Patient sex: M
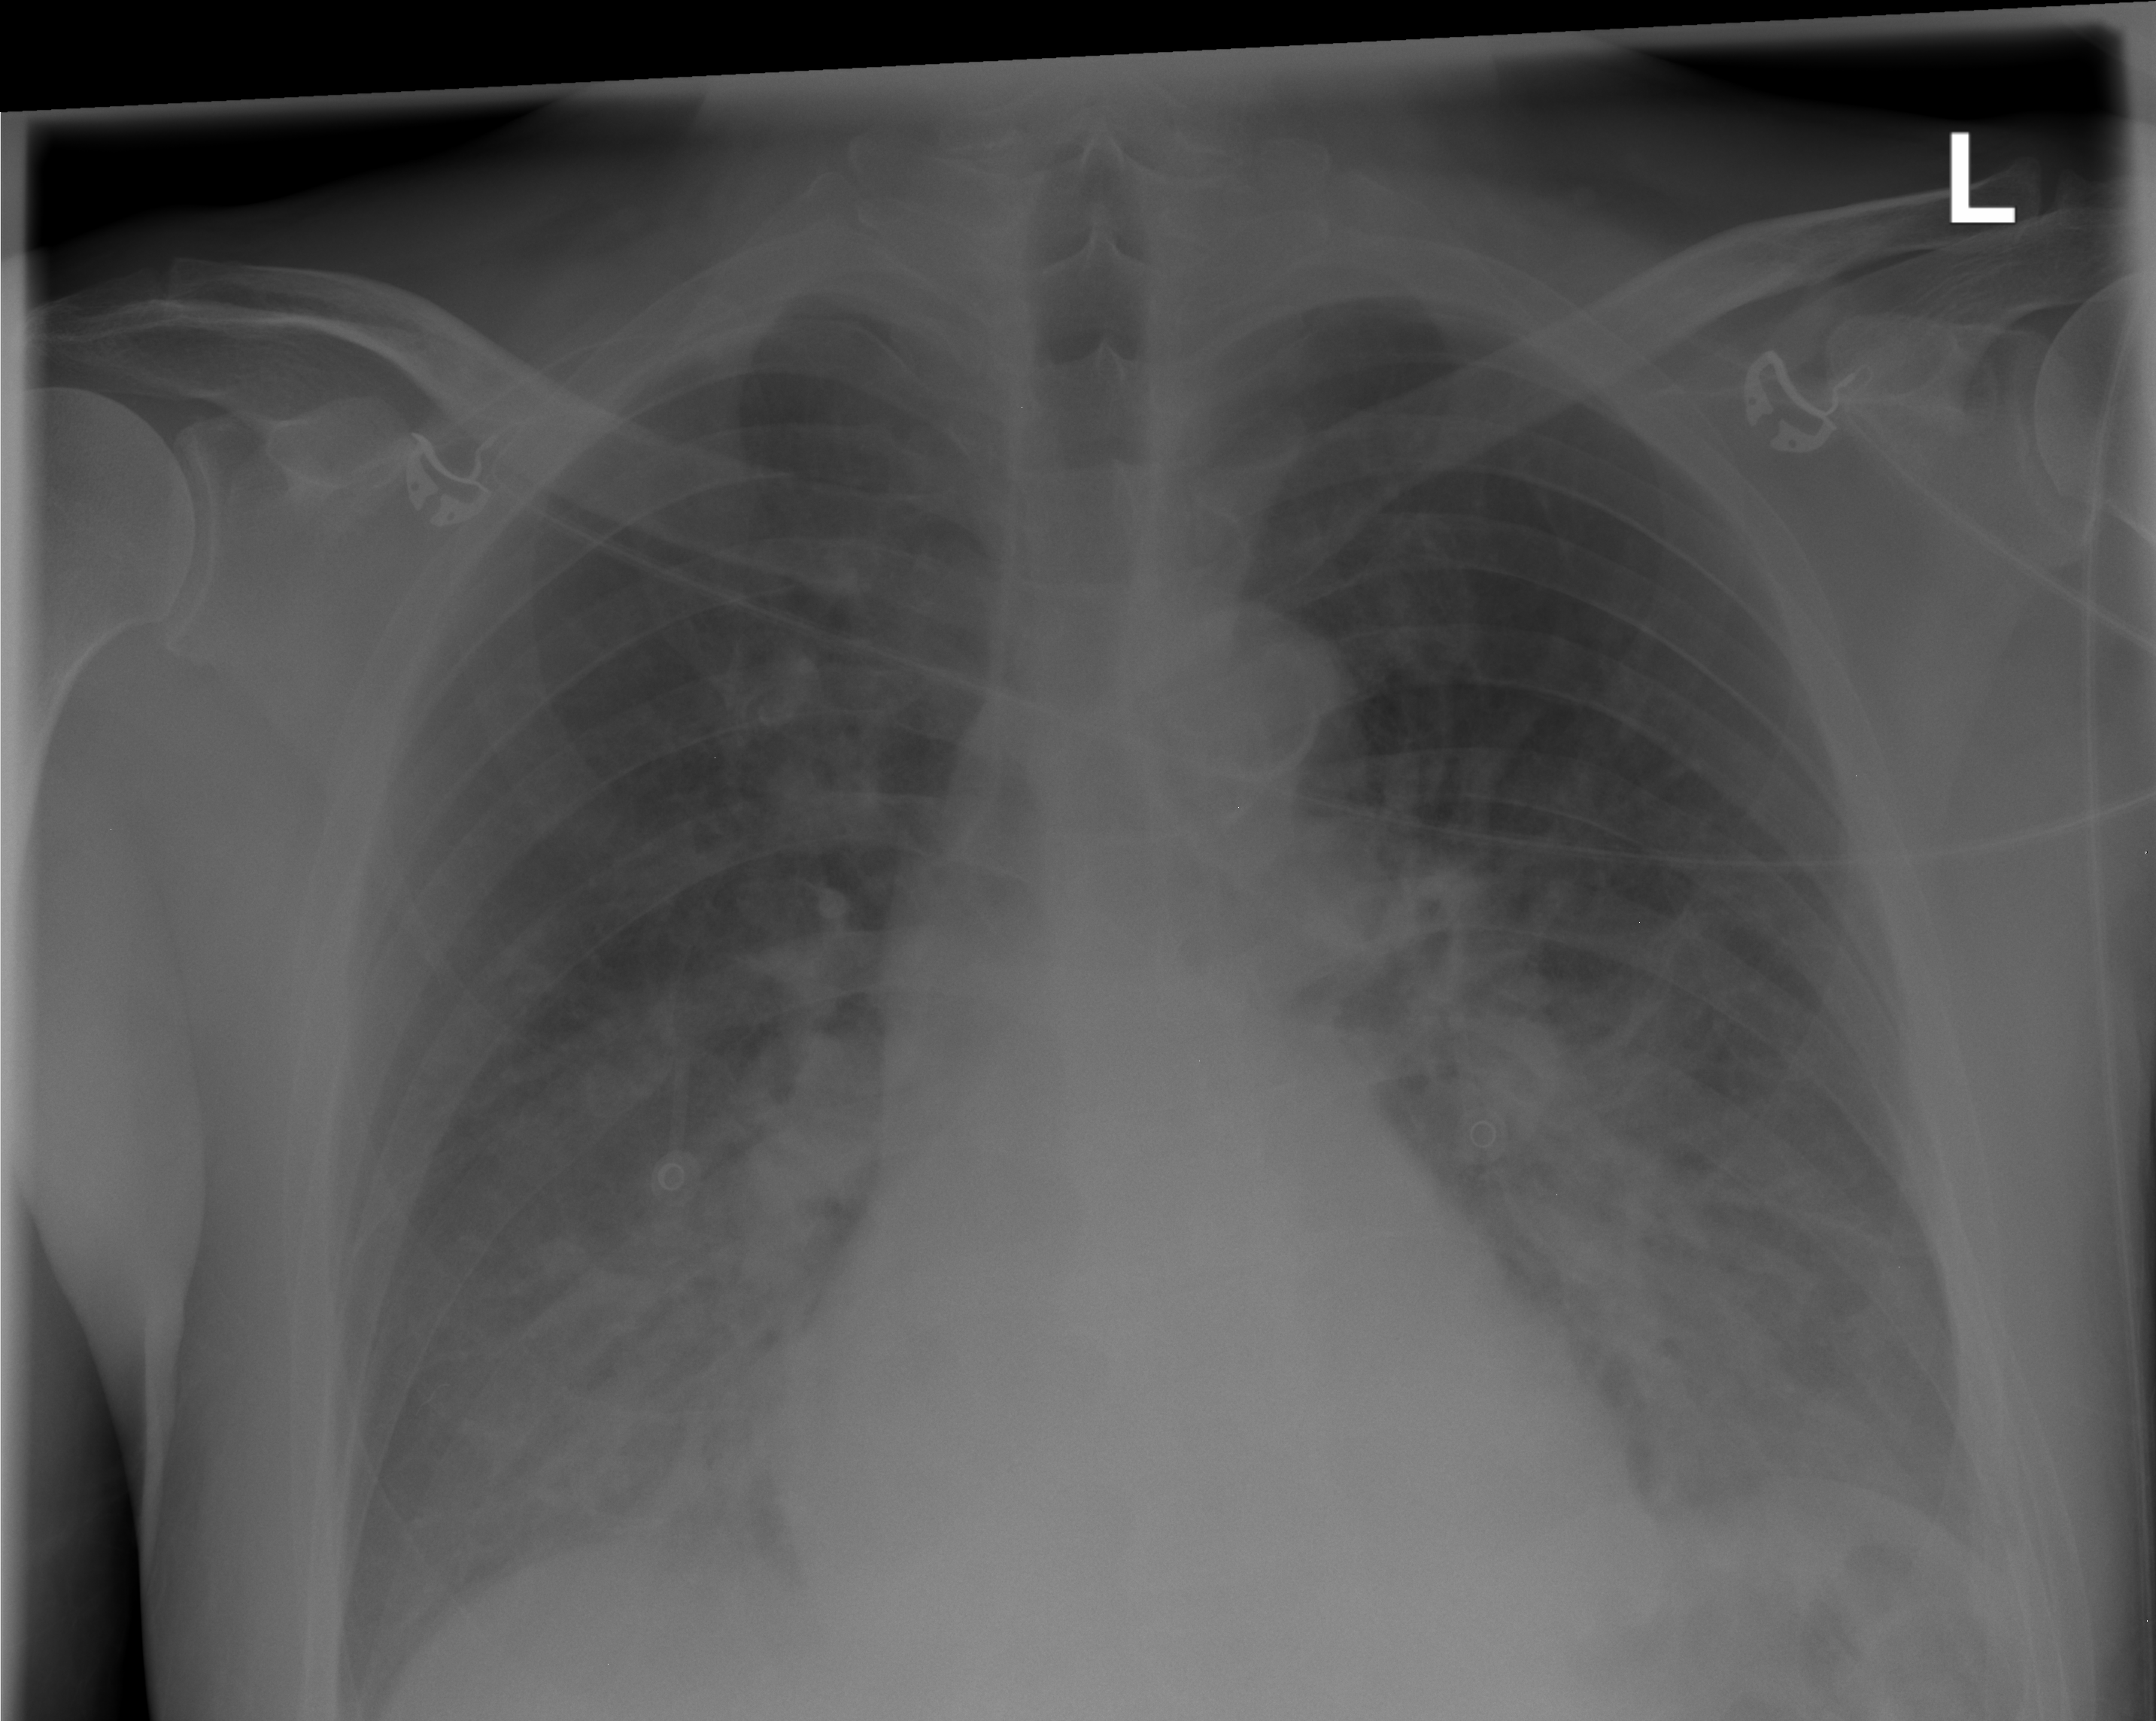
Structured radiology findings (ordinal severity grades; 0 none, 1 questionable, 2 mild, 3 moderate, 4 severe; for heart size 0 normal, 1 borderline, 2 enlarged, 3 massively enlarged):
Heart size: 0
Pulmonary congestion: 2
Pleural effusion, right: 1
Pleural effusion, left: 1
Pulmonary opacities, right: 2
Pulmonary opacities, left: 2
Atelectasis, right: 1
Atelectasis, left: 1